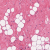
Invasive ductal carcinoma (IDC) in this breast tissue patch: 0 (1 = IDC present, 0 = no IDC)